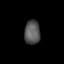
Tissue: lung
Cell type: Endothelial cells
Senescence score: 0.5421
Nuclear area (px): 371
Mean DAPI intensity: 86.059